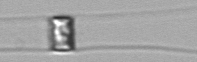
Label: Chaetoceros_similis